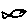
Label: fish